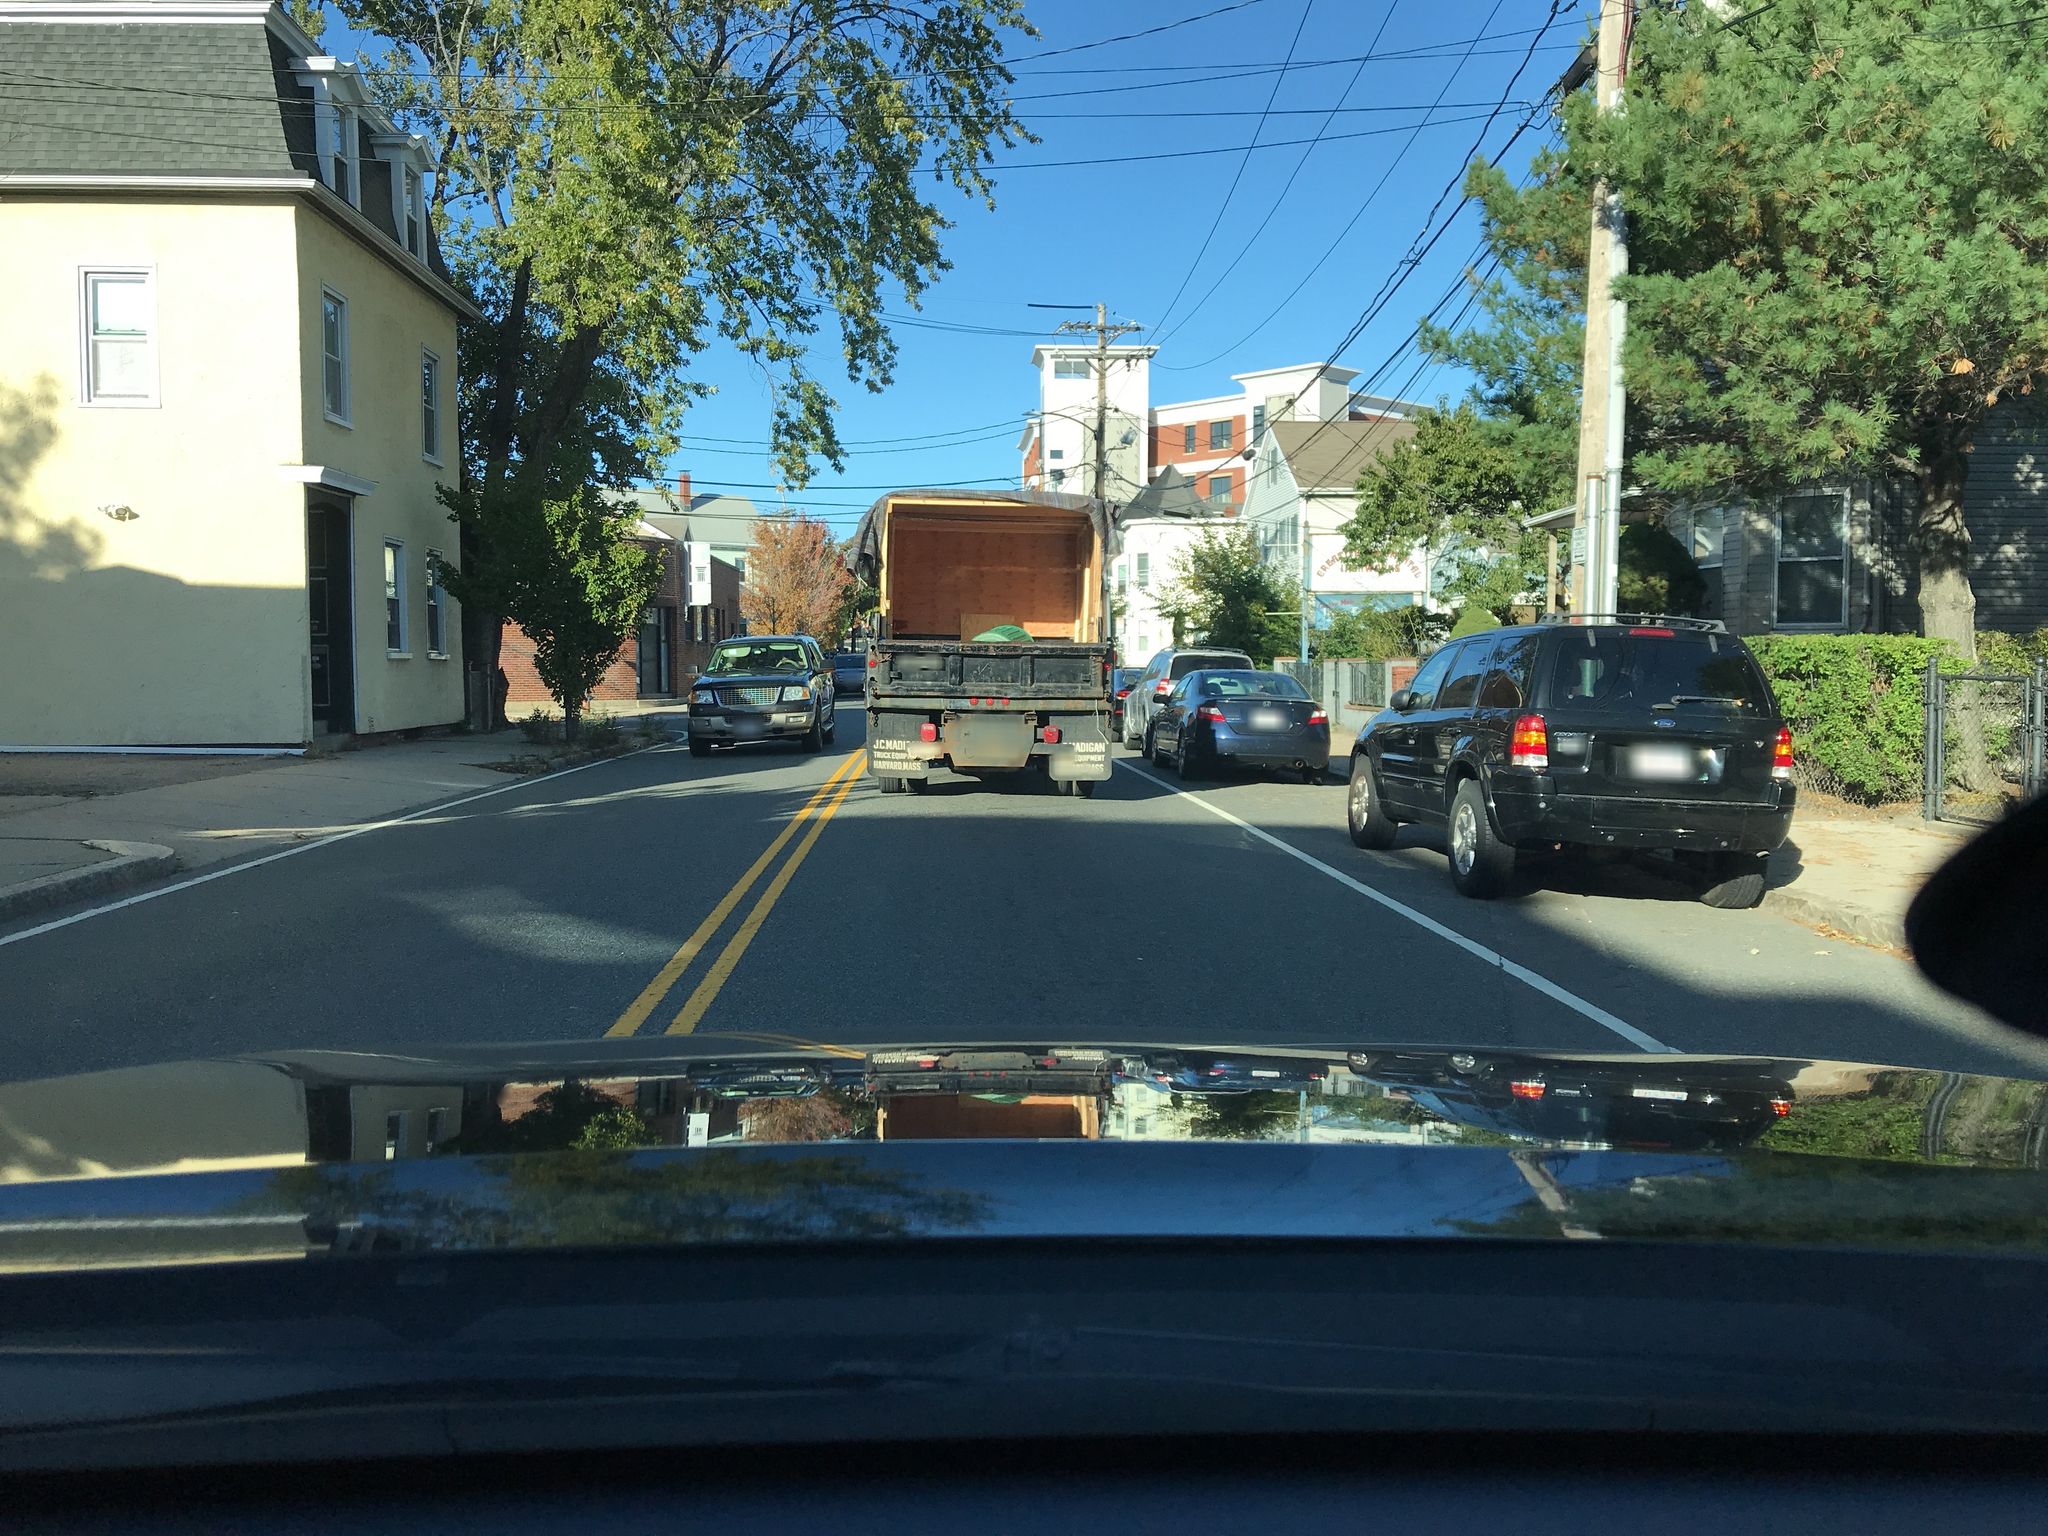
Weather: clear
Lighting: day
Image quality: good
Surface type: driving surface
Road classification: secondary
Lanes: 2
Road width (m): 15.2
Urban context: urban centre
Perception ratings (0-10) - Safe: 2, Lively: 4.17, Beautiful: 1.16, Boring: 8.52, Depressing: 1.4, Wealthy: 2.07